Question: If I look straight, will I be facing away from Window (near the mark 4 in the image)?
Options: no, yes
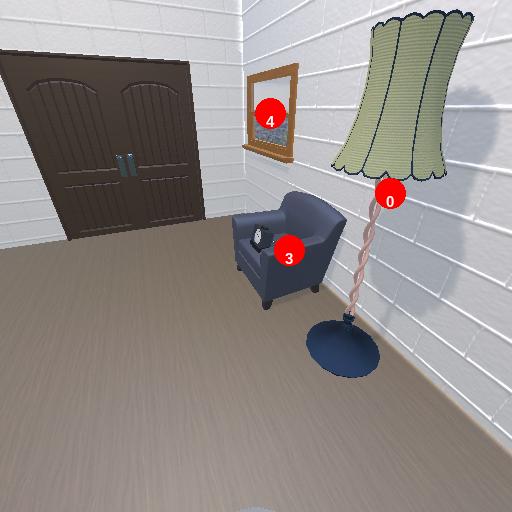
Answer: no